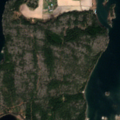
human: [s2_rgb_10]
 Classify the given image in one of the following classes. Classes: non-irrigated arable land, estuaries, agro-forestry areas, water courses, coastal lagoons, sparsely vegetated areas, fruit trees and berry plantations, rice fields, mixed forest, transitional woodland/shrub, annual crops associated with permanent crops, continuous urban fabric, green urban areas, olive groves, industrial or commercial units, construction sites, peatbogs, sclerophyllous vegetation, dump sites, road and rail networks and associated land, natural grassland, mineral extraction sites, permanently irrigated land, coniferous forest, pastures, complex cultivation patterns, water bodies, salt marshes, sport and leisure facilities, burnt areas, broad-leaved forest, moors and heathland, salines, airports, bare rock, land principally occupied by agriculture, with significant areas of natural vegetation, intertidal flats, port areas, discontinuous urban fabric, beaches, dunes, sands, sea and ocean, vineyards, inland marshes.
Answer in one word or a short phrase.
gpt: land principally occupied by agriculture, with significant areas of natural vegetation, transitional woodland/shrub, sea and ocean